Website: macys
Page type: customer-info-address
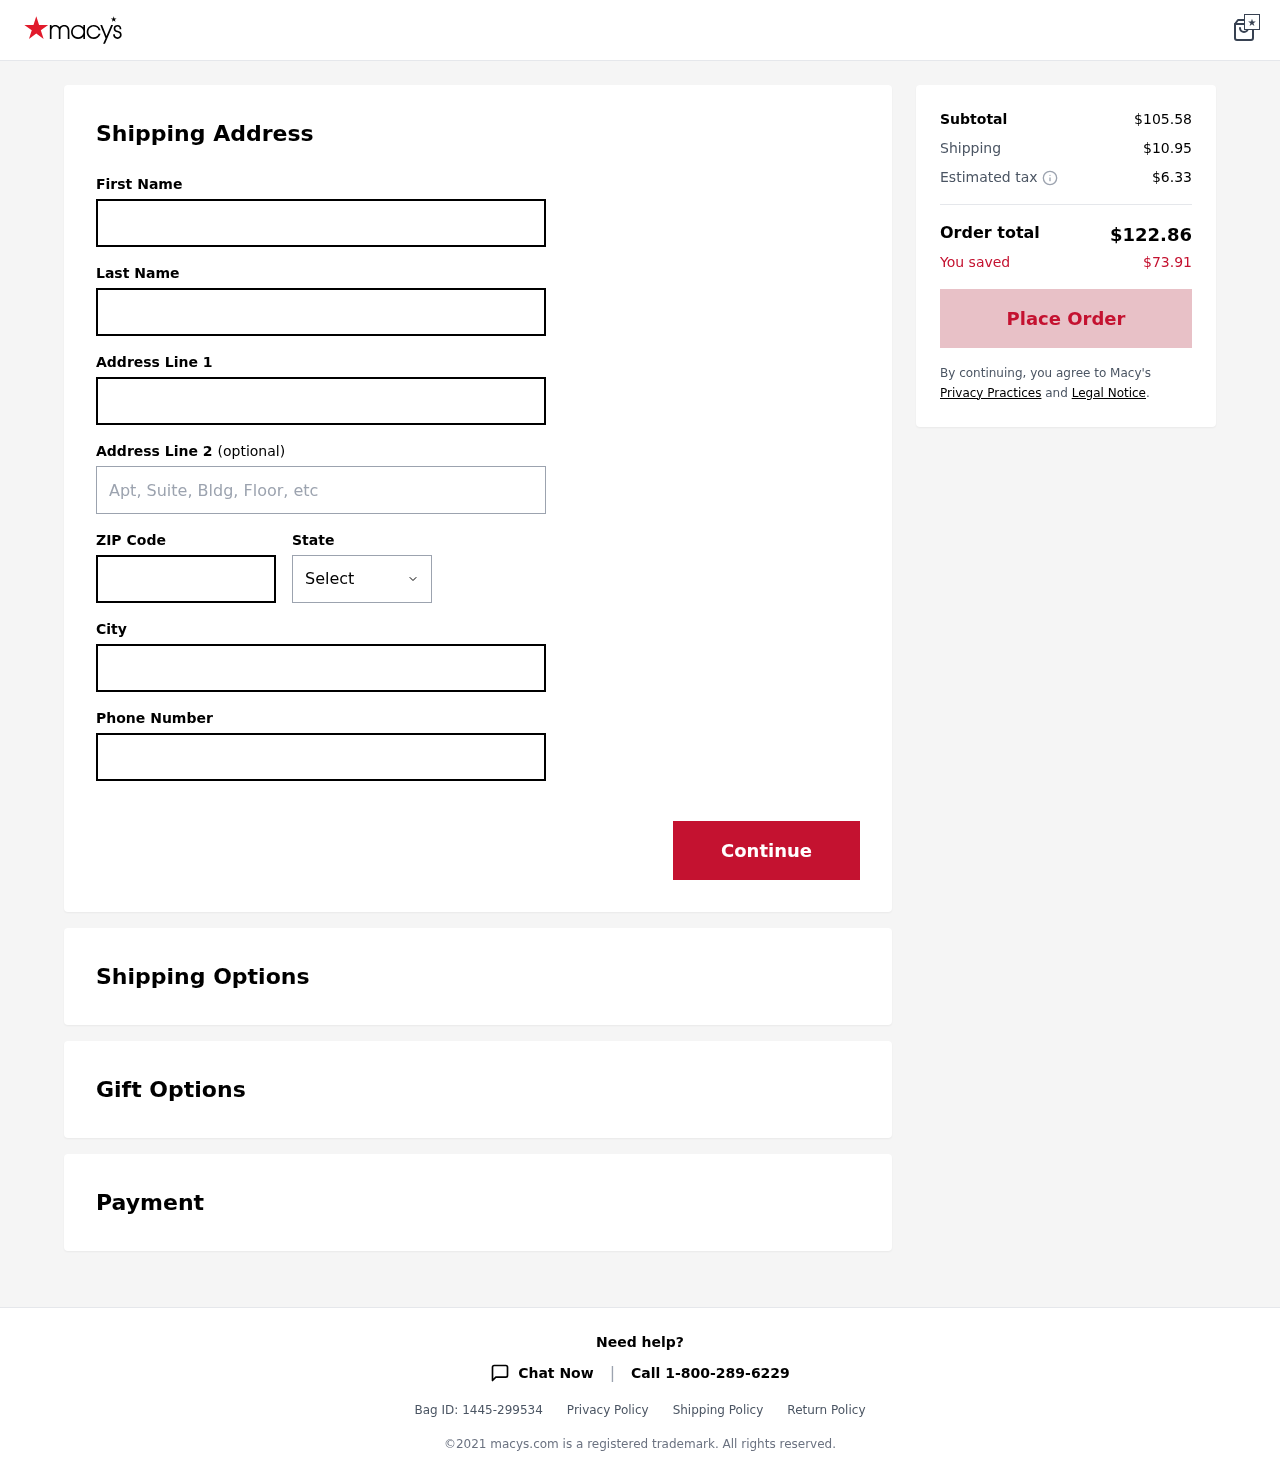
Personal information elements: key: PII_CITY
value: Mariafurt
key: PII_FIRSTNAME
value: Steven
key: PII_LASTNAME
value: Mccann
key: PII_PHONE
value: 3642705393
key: PII_POSTCODE
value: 14129
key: PII_STATE
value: Massachusetts
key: PII_STREET
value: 128 Hudson Squares Apt. 174
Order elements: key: ORDER_SUBTOTAL
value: $105.58
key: ORDER_SHIPPING_COST
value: $10.95
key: ORDER_TAX
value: $6.33
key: ORDER_TOTAL
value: $122.86
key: ORDER_SAVINGS
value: $73.91